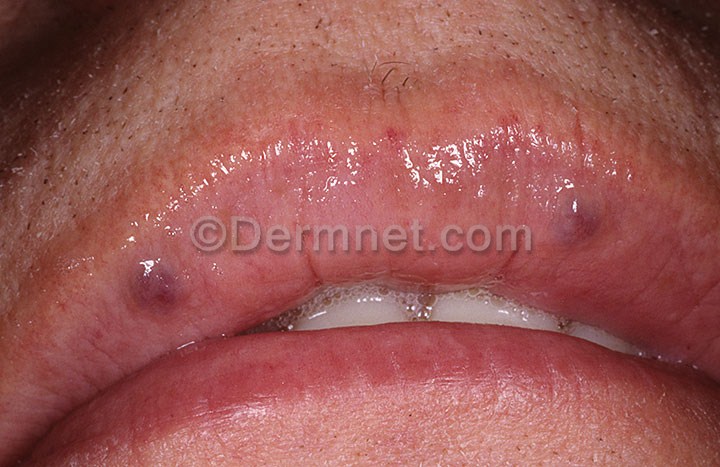
Disease: Vascular Tumors